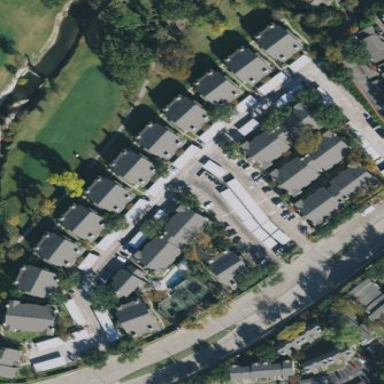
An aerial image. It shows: Condominium in residential area.